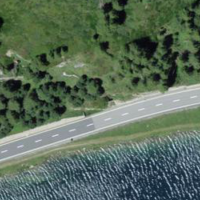
EUNIS habitat code: 14
Species observed at this site:
Aythya fuligula